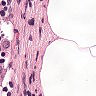
Metastatic tissue present: no